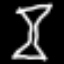
Label: hourglass